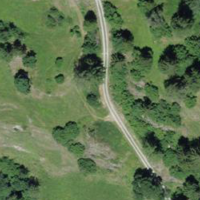
EUNIS habitat code: 43
Species observed at this site:
Galium mollugo